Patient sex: M
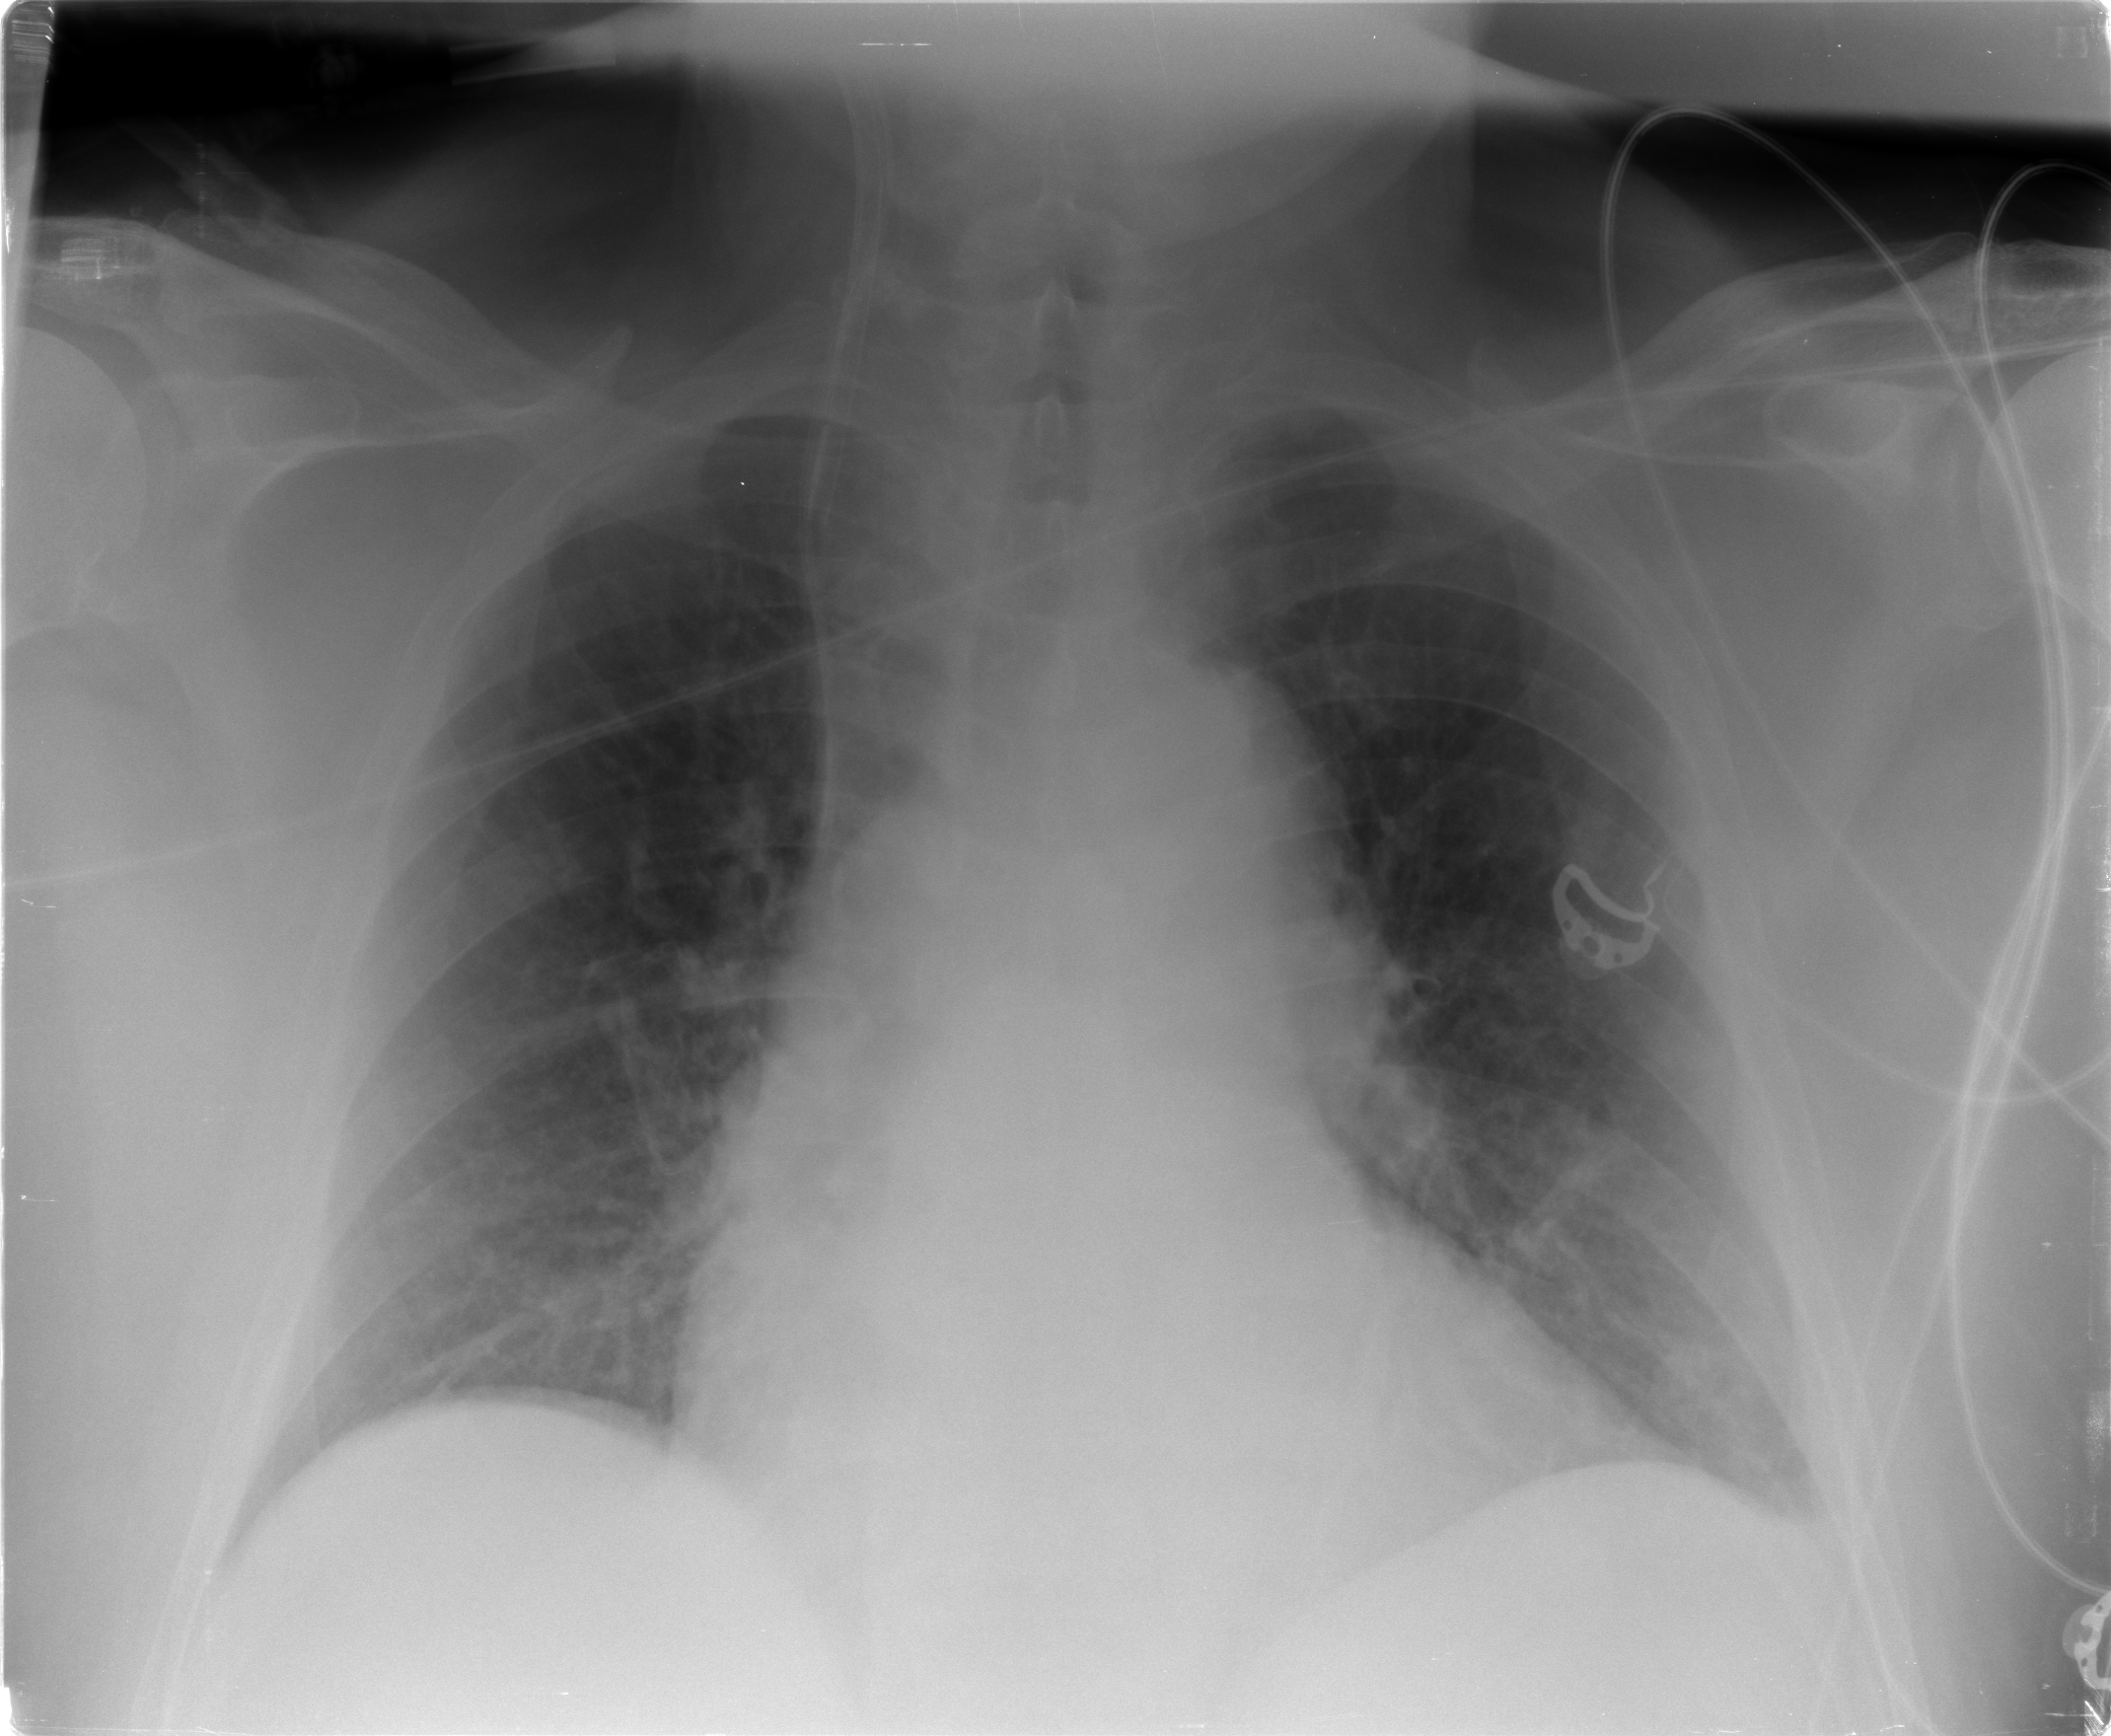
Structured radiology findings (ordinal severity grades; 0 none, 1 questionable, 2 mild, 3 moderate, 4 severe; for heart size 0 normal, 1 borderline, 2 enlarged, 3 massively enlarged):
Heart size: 2
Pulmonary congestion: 2
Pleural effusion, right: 0
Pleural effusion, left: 2
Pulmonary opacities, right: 0
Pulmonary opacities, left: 0
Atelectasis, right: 2
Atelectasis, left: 2